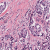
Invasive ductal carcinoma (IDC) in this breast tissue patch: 1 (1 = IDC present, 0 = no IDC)